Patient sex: M
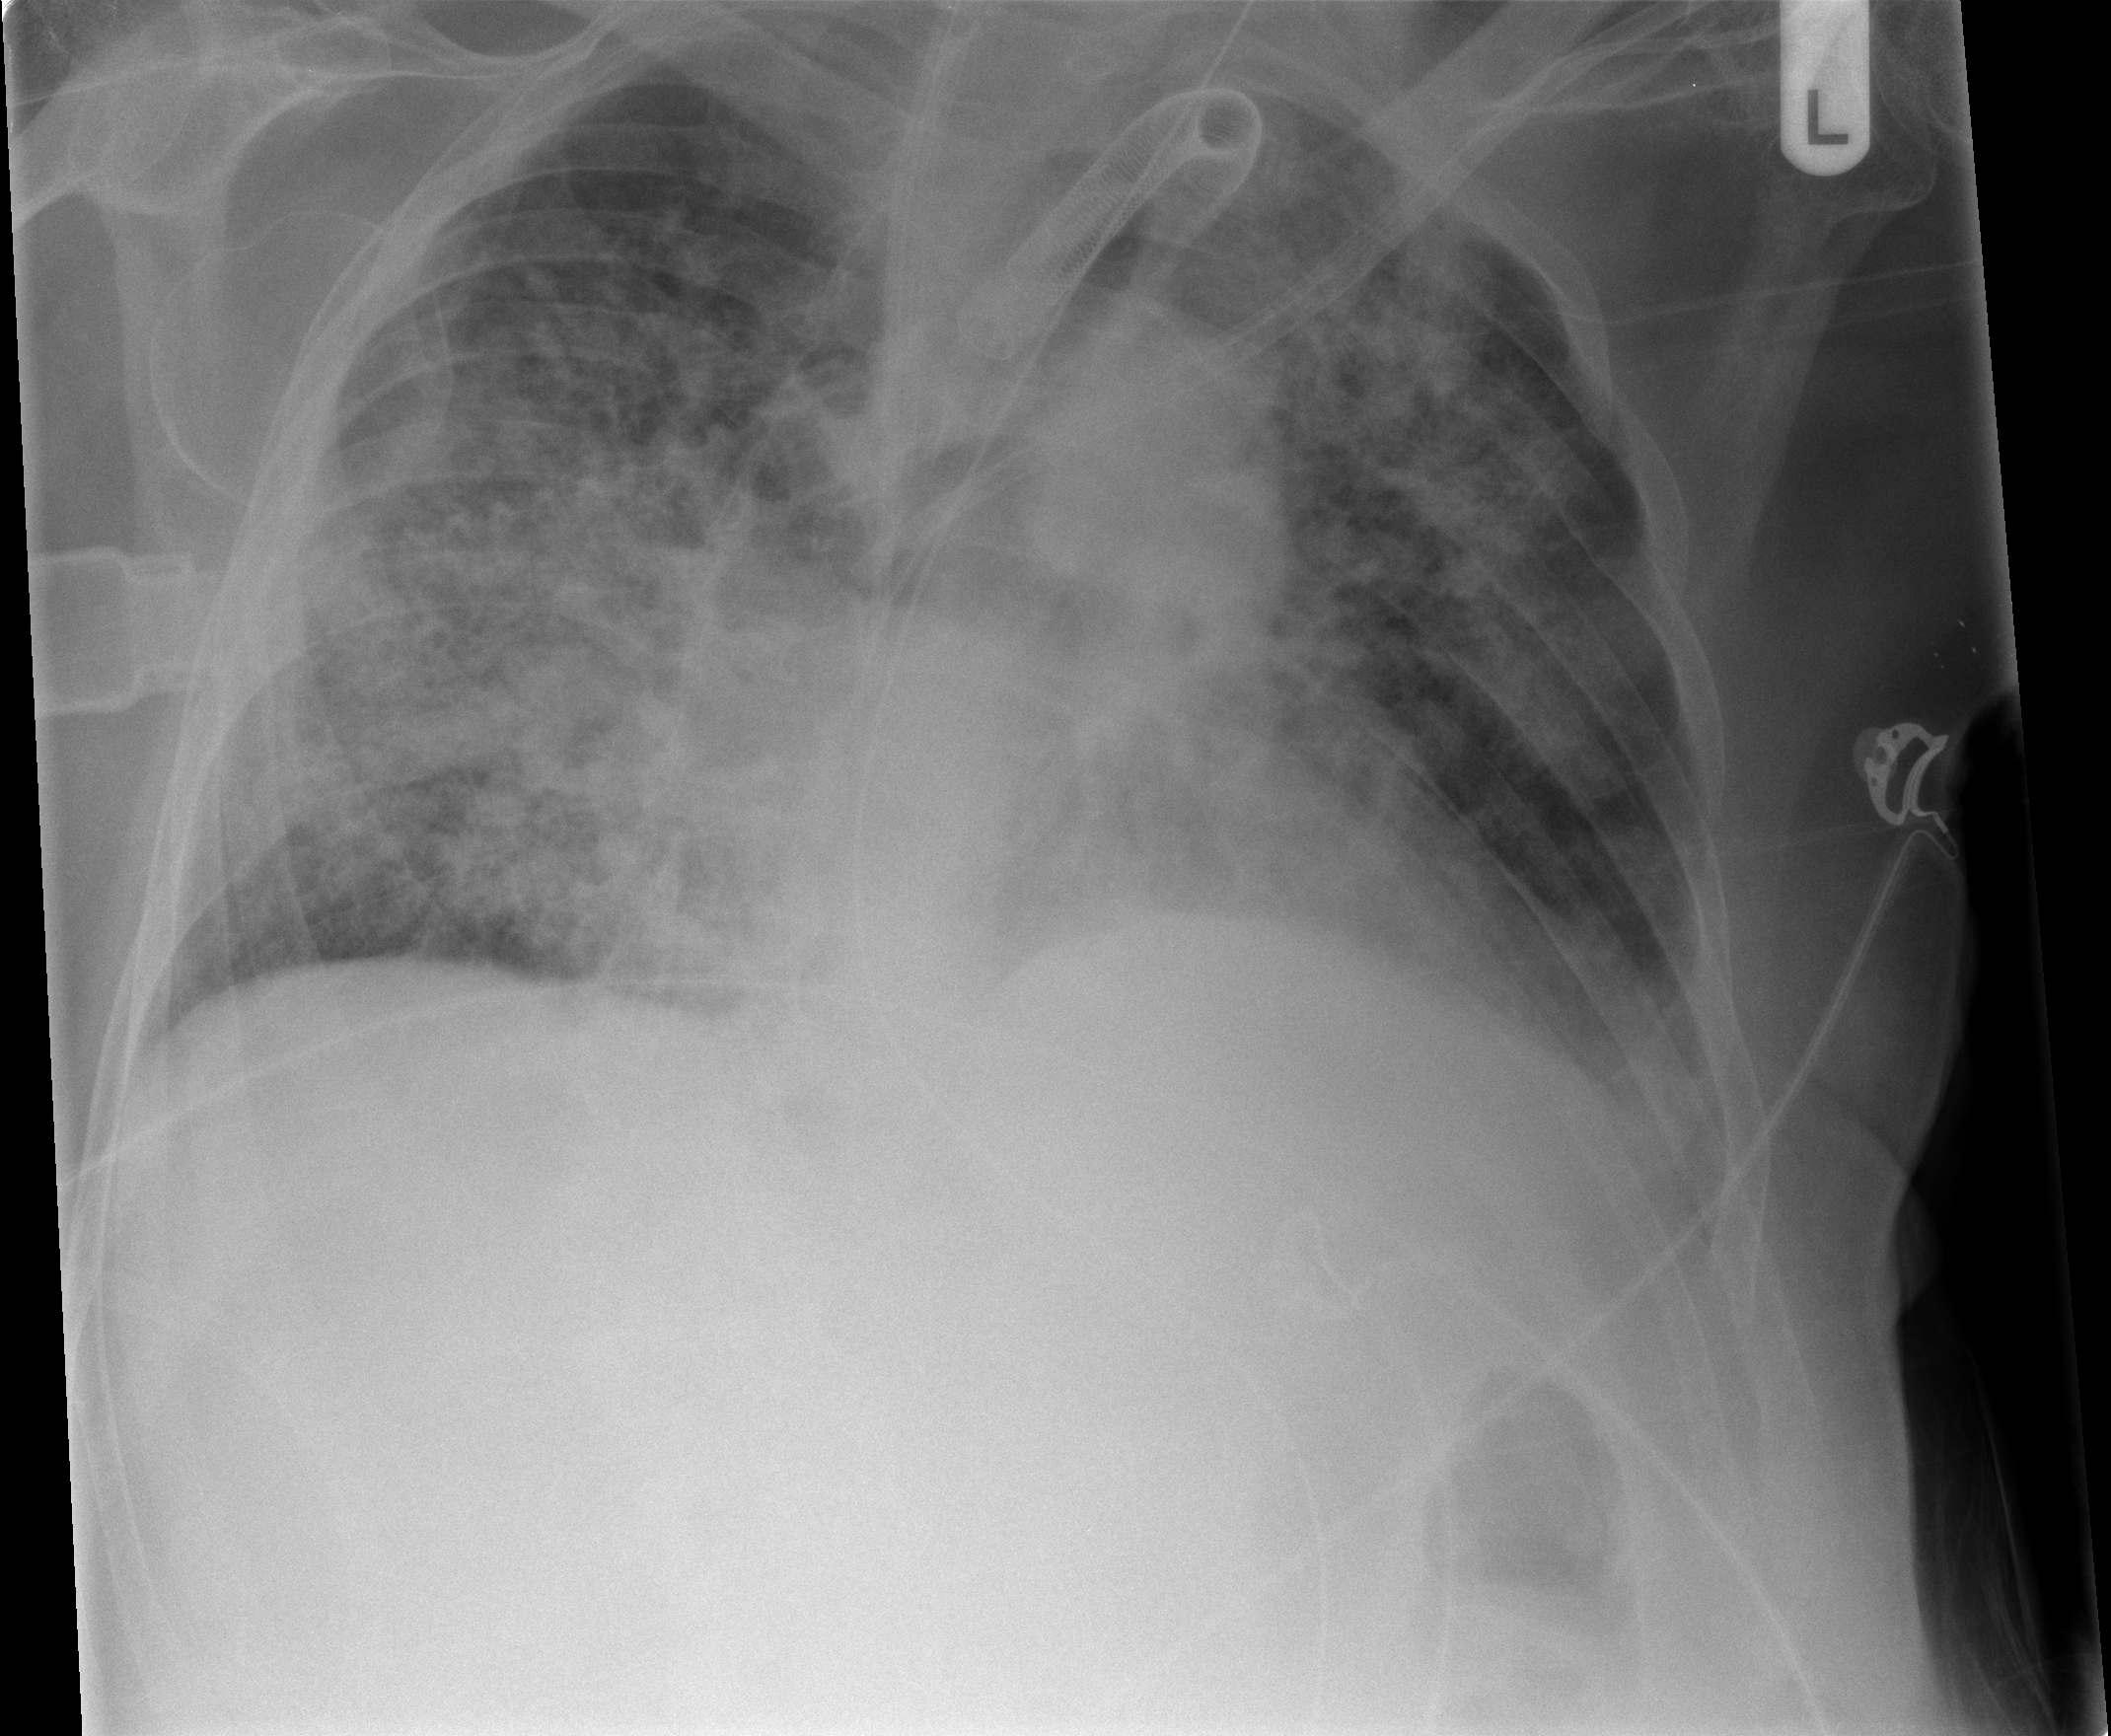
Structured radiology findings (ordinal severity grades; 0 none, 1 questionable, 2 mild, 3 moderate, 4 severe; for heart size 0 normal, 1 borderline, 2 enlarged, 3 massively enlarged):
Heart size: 1
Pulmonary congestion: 2
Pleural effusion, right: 0
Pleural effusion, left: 0
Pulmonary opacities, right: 3
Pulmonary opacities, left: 3
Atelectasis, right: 2
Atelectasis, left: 2